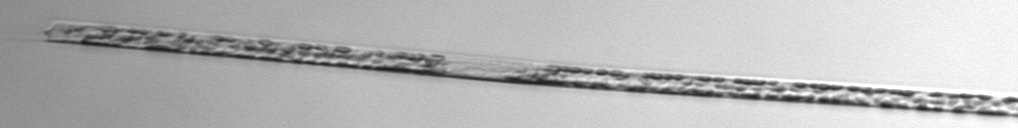
Label: Rhizosolenia